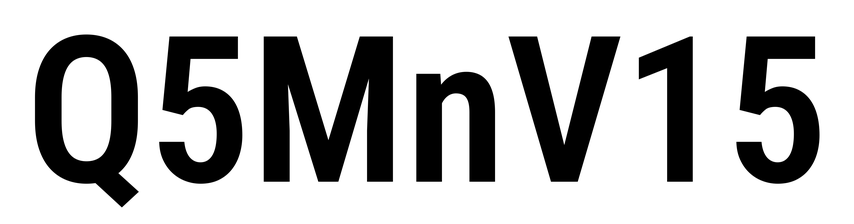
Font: Roboto_Condensed_SemiBold